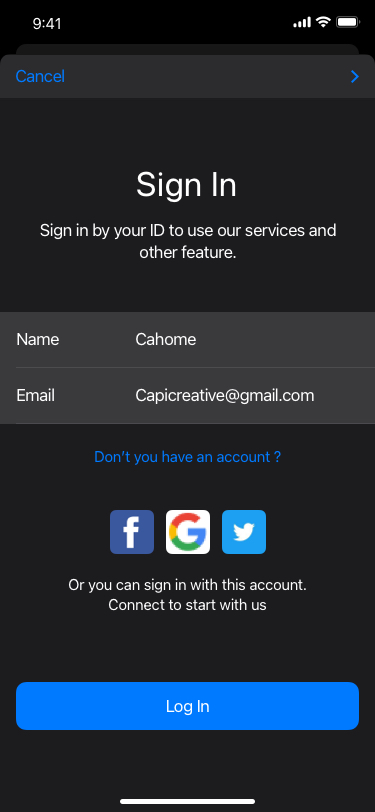
Text in this UI design:
Sign in by your ID to use our services and other feature.
Don’t you have an account ?
Or you can sign in with this account. Connect to start with us